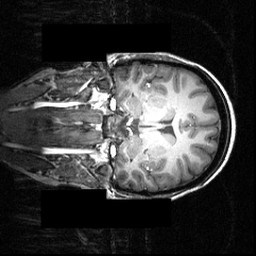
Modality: T1w
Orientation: coronal
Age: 21
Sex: female
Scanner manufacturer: siemens
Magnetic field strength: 3.951 T
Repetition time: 1.5 s
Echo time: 0.00335 s